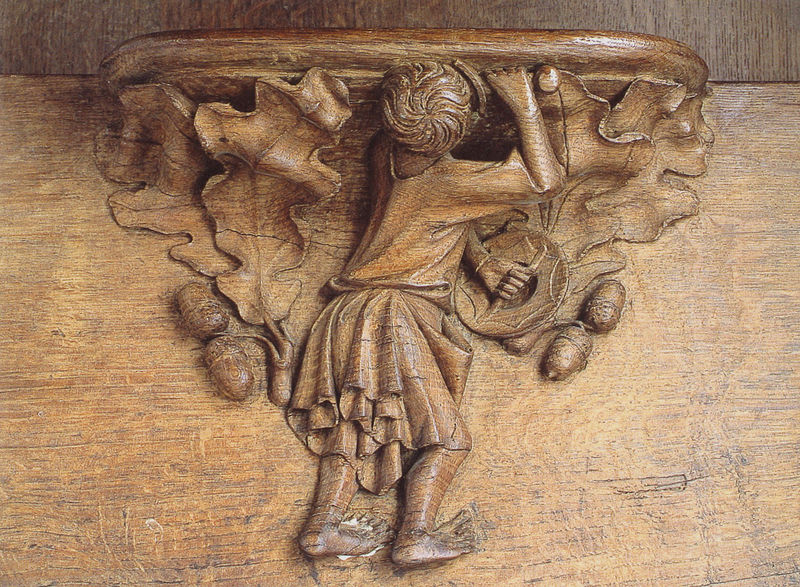
Titel: Kölner Dom, Chorgestühl
Standort: Köln, Dom (EU - D - NRW)
Schlagwörter: hand, mann, holz, rücken, schmuck, rock, regal, wand, arm, gesicht, mensch, gewand, haare, kind, blatt, schön, füße, gestühl, detail, verzierung, stuck, plastik, hinterkopf, schild, gesäss, fuss, schnitzerei, chor, eiche, eichenblatt, ablage, schnitzen, schopf, bord, eichel, eichenblätter, eicheln, eichelblatt, po, ablagefläche